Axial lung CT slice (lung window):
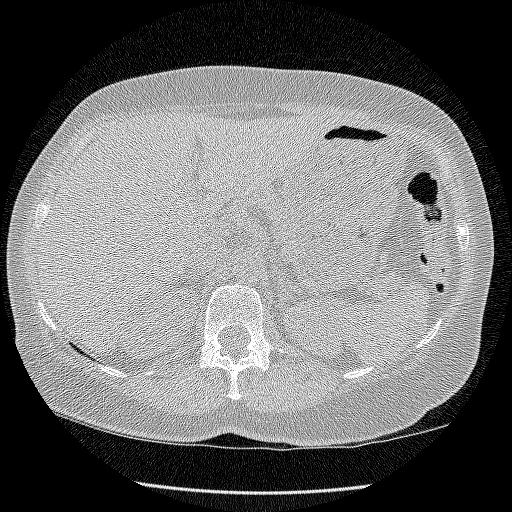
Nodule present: no